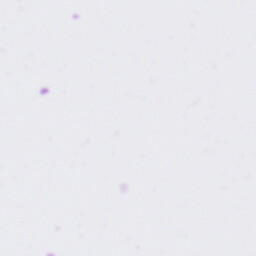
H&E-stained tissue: Tonsil